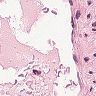
Metastatic tissue present: no